Field crop: tomato
Growth stage: 1
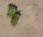
Species: solanum